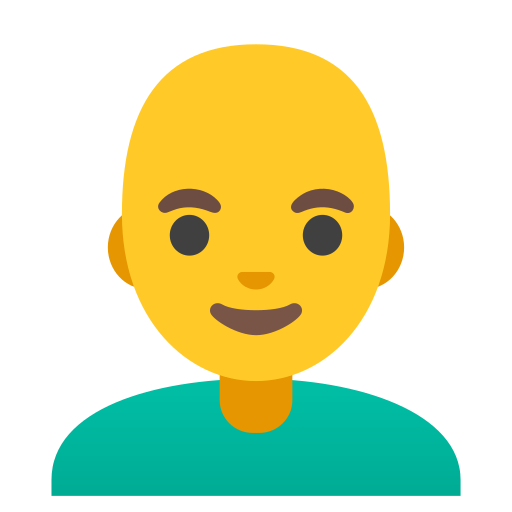
Emoji: 👨‍🦲